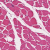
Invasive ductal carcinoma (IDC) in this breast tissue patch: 0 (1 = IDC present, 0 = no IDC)